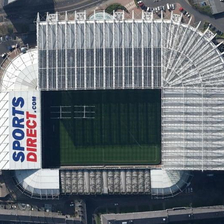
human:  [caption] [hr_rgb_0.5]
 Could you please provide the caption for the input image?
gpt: some buildings and cars are near a large stadium .

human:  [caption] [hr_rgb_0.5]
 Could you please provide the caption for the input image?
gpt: some buildings and cars are near a large stadium .

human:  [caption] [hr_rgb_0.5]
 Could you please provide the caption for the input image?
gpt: some buildings and cars are near a large stadium .

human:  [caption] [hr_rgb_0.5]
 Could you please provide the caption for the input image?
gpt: some buildings and cars are near a large stadium .

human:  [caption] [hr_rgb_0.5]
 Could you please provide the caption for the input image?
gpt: some buildings and cars are near a large stadium .